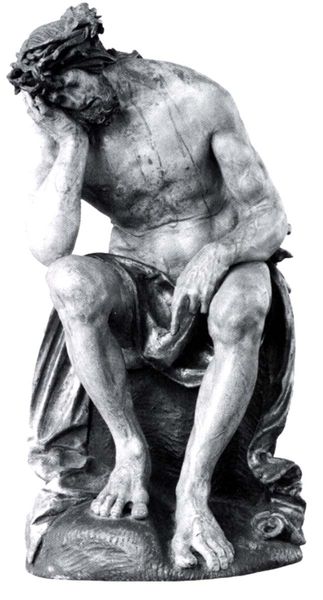
Titel: Christus im Elend
Künstler: Hans Leinberger
Schlagwörter: hand, kopf, mann, nackt, weiß, sitzen, finger, grau, holz, kleid, marmor, schwarz, tuch, hochformat, bart, arm, arme, falten, gesicht, sockel, stein, trauer, vollbart, hände, figur, sitzend, stoff, decke, krone, skulptur, statue, beine, bein, füße, sitz, muskeln, bauch, faltenwurf, plastik, rodin, nachdenklich, schoß, zehen, denkend, foto, blut, lendentuch, denken, barfuß, zeh, schwarz weiß, denker, drappiert, verzweiflung, christus, jesus, wunden, leid, qual, schmerz, aufgestützt, müde, dornen, laib, dornenkrone, mamor, kummer, folter, passion, schmerzensmann, dornkrone, stratue, dornenkone, mammor, wuinden